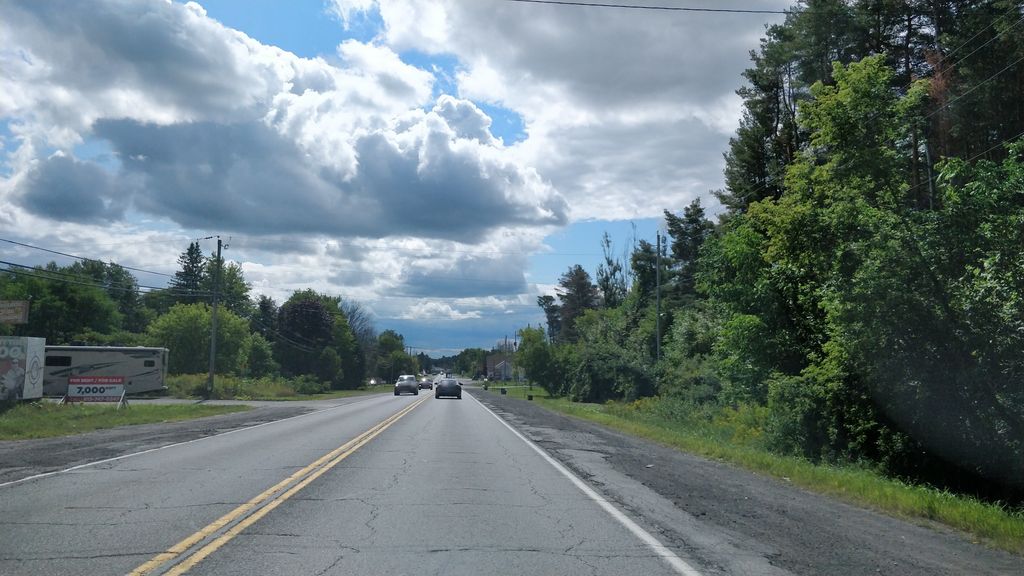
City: ottawa-gatineau